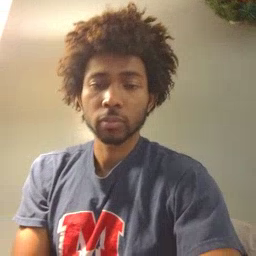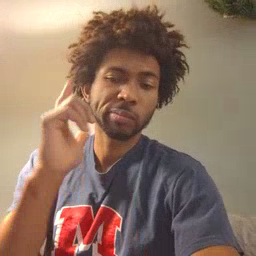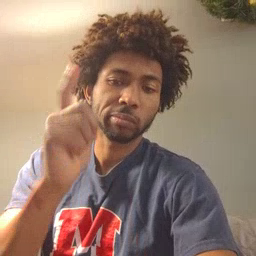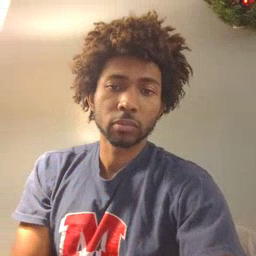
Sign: later